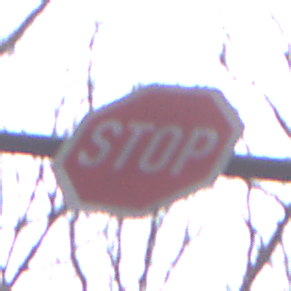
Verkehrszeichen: Stop
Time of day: Midday
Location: Outdoor (Nature)
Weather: Overcast
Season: Autumn
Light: Natural